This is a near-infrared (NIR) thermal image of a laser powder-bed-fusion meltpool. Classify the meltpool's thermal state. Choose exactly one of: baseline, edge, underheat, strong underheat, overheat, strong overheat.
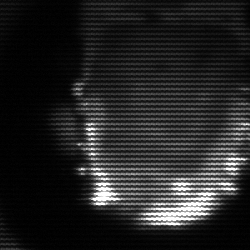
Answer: baseline